Field crop: maize
Growth stage: 2
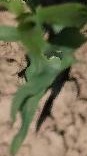
Species: maize